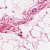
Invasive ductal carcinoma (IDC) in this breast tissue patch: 0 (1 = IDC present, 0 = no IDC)